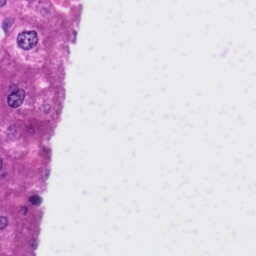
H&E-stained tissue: Liver